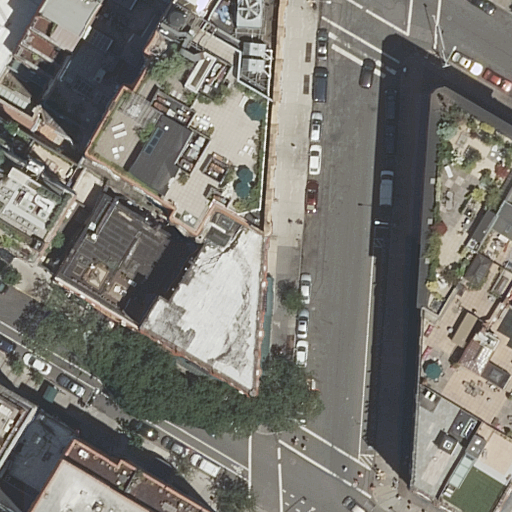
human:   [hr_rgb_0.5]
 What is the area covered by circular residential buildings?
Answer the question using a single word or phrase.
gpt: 0m2

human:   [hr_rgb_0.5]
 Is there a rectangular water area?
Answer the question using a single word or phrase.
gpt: no

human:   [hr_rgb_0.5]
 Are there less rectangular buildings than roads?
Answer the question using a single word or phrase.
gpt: no

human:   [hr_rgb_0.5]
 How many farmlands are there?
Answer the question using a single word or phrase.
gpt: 0

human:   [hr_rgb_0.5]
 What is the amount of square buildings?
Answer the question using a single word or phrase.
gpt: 0

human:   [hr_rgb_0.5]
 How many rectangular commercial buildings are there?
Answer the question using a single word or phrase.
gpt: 0

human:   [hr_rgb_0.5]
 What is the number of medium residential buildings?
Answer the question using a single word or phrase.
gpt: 8

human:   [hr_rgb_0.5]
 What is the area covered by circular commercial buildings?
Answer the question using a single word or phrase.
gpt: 0m2

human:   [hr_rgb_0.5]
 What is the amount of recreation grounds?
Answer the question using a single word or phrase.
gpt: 0

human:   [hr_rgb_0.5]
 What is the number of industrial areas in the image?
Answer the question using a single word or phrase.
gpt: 0

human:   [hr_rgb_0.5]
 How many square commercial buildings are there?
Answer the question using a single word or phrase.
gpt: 0

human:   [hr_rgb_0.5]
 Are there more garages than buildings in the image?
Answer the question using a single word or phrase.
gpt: no

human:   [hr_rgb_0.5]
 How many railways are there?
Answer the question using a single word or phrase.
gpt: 0

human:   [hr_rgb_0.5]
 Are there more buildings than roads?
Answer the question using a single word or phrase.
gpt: yes

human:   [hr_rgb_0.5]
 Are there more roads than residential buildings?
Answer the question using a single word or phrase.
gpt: no

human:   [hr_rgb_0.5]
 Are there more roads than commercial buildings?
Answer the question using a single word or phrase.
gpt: yes

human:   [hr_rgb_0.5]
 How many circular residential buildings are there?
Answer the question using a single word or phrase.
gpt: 0

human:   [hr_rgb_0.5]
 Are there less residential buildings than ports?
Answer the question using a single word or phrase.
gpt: no

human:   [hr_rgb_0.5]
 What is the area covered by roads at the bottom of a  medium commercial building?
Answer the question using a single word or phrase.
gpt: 0m2

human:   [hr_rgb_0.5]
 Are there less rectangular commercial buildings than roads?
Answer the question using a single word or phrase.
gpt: yes

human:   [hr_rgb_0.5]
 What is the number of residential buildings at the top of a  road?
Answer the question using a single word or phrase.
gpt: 11

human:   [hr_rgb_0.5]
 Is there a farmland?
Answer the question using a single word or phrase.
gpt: no

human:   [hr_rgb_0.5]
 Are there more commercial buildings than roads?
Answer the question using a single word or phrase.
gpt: no

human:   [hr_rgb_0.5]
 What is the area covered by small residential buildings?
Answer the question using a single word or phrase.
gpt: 57m2

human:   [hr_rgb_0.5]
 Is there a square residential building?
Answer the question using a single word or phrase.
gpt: no

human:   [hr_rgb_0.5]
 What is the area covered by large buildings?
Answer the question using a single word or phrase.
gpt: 2185m2

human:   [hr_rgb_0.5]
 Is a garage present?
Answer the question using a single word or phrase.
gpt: no

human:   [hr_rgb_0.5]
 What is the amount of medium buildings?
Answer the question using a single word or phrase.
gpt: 8

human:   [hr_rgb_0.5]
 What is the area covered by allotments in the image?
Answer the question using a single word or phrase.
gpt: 0m2

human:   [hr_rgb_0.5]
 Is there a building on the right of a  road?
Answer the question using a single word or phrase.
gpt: yes

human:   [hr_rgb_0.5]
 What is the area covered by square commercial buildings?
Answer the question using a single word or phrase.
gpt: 0m2

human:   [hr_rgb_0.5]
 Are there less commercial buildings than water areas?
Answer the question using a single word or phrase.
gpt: no

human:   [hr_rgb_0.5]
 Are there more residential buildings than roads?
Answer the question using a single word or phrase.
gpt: yes

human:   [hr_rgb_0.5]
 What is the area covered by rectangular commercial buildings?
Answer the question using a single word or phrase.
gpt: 0m2

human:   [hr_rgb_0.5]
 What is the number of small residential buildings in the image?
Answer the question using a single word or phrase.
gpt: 3

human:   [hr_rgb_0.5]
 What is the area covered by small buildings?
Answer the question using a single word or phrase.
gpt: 57m2